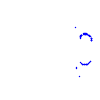
Particle: proton